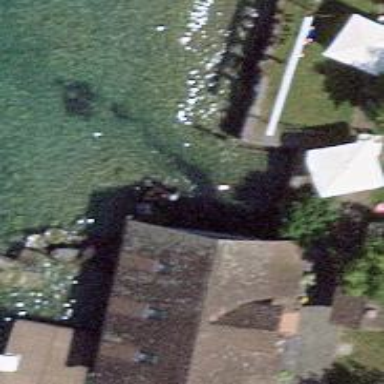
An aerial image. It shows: Boathouse.